Question: I am trying to create a stored procedure that when entered the three variables:
'''
@Bank_Number = 530
@Branch_Number = 002
@Date_From = 10/28/2014
@Date_To = 10/29/2014
'''
It will return all records between the 'Date_From' and 'Date_To' dates that match the 'Bank_Number' and 'Branch_Number'.
The code I have here is incorrect slightly I'm not sure how to proceed.

'''
ALTER PROCEDURE [dbo].[Something_Proc]
@Bank_Number varchar(3),
@Branch_Number varchar(3),
@Date_From datetime,
@Date_To datetime
AS
BEGIN
SET NOCOUNT ON;
DECLARE @bankNumber varchar(3) = @Bank_Number,
@branchNumber varchar(3) = @Branch_Number,
@dateCreated datetime = @Date_From,
@dateCreated datetime = @Date_To
SELECT DISTINCT
A.bankNumber,
A.branchNumber,
CONVERT(VARCHAR(8), A.dateCreated, 1)
FROM
dbo.(table from picture) A
WHERE
(@bankNumber IS NULL OR Bank_Number LIKE @bankNumber + '%')
AND (@branchNumber IS NULL OR Branch_Number LIKE @branchNumber + '%')
AND (@dateCreated IS NULL OR (MONTH(dateCreated) = MONTH(@dateCreated)
AND DAY(dateCreated) = DAY(@dateCreated)
AND YEAR(dateCreated) = YEAR(@dateCreated)))
END
'''
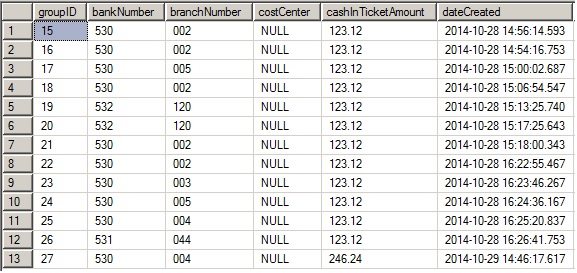
Answer: Can't you just use something like this?
'''
WHERE
(@bankNumber IS NULL OR Bank_Number LIKE @bankNumber + '%')
AND (@branchNumber IS NULL OR Branch_Number LIKE @branchNumber + '%')
AND (@Date_From IS NULL OR @Date_From <= DateCreated)
AND (@Date_To IS NULL OR DateCreated <= @DateTo)
'''
Basically, either your '@Date_From' and '@Date_To' parameters are 'NULL' (then that parameters isn't used in any way), or if it's not null, then it's used to compare 'DateCreated' to be equal or larger than '@Date_From', and equal or smaller than '@Date_To' ....